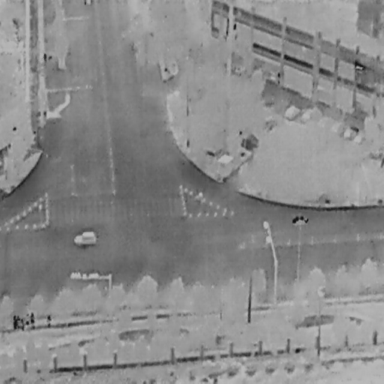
There are 13 objects shown in the infrared image, including seven People, and six Cars.